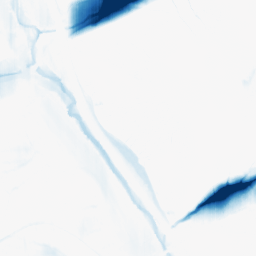
Category: morphological
Decomposition family: morphological_ellipse
Decomposition parameters: operation: closing
width: 50
height: 5
Upsampling method: bicubic
Upsampling parameters: scale: 8
Upsampling scale: 8